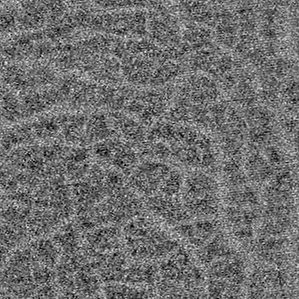
Label: frost